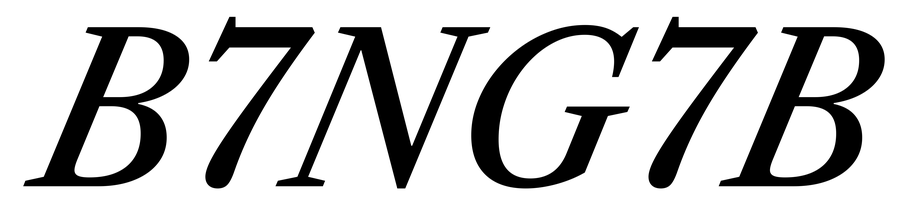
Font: LibreCaslonText-Italic_Medium_Italic